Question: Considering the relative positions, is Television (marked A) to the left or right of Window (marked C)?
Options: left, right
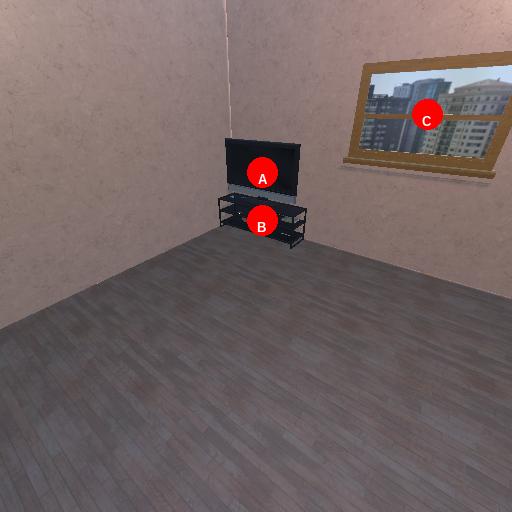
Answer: left